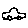
Label: car